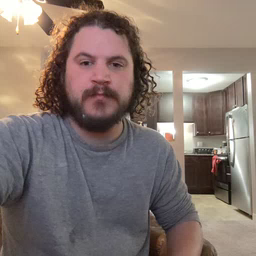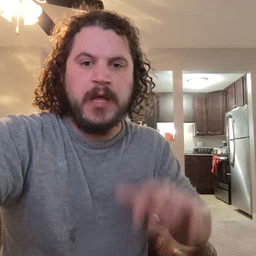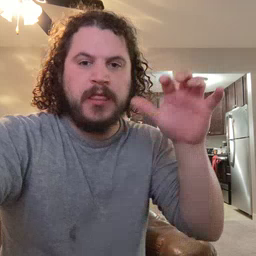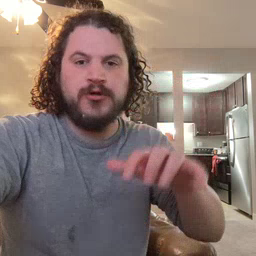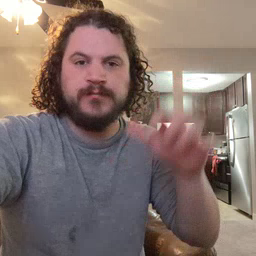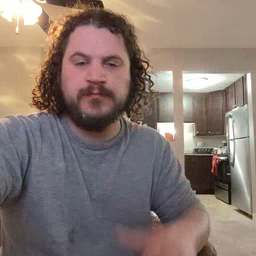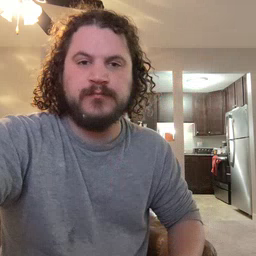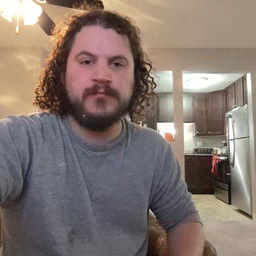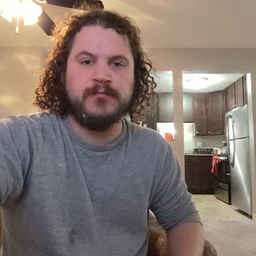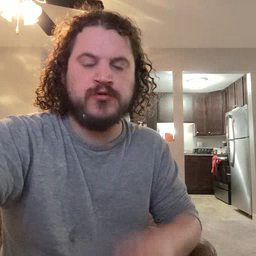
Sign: alligator